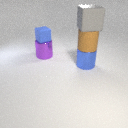
large gray rubber cube above large blue metal cylinder